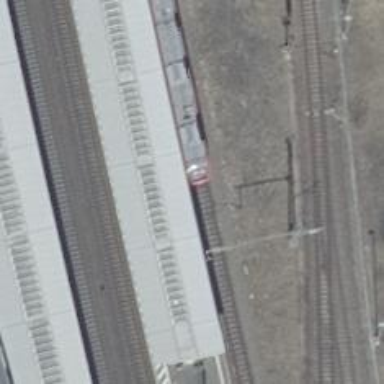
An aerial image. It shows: Platform edge at railway station.